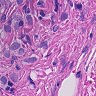
Metastatic tissue present: yes